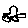
Label: car